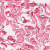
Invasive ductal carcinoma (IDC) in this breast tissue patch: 0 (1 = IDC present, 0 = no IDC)